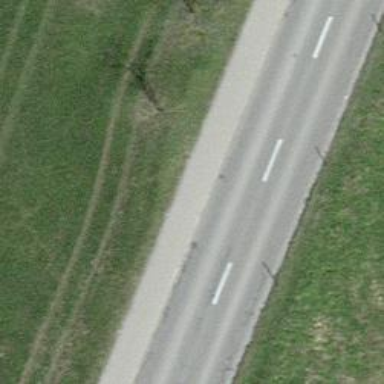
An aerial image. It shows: Cycleway.